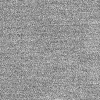
Atmospheric dust classification: dusty